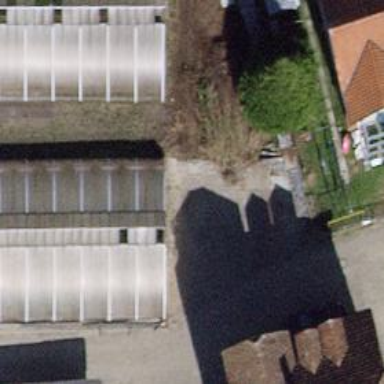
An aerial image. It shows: Greenhouse.